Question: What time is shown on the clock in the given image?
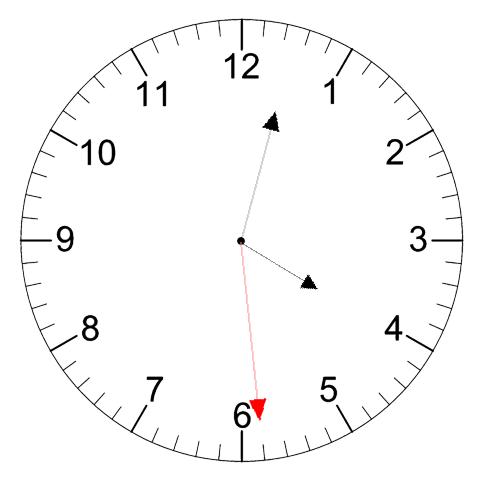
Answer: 04:02:29